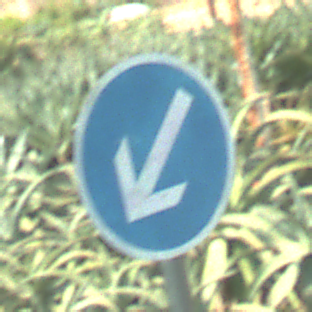
Verkehrszeichen: VorgeschriebeneVorbeifahrtLinks
Umgebung: Roofed, Special
Tageszeit: MorningAfternoon
Wetter: PartlyCloudy
Licht: Natural
Jahreszeit: NotSpecified
Kontrast: MediumContrast